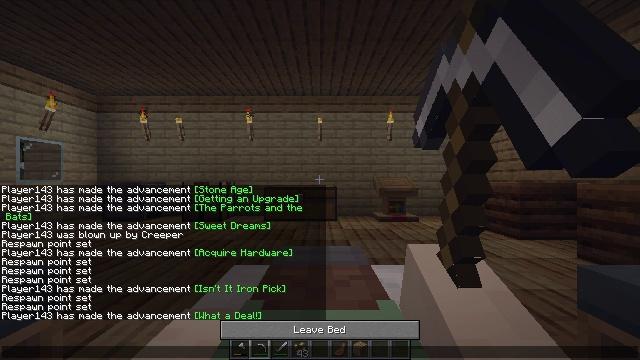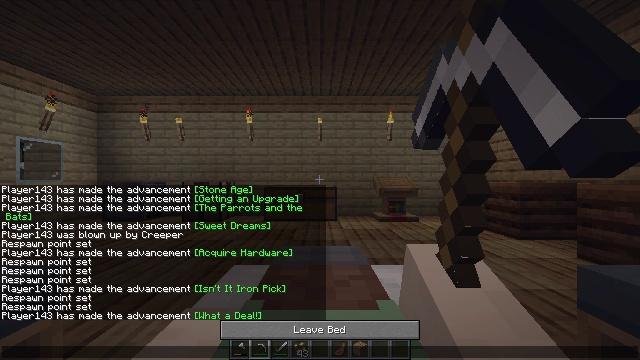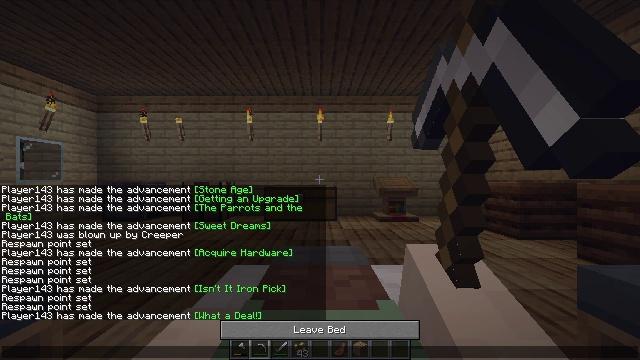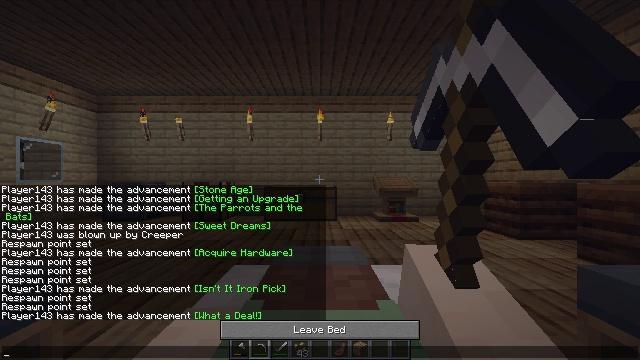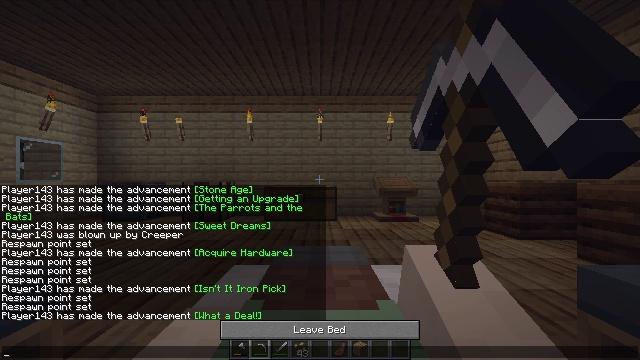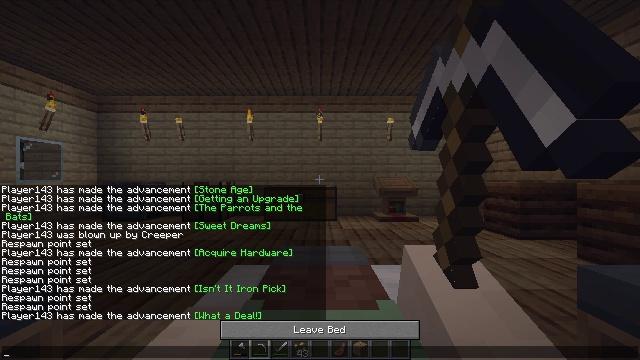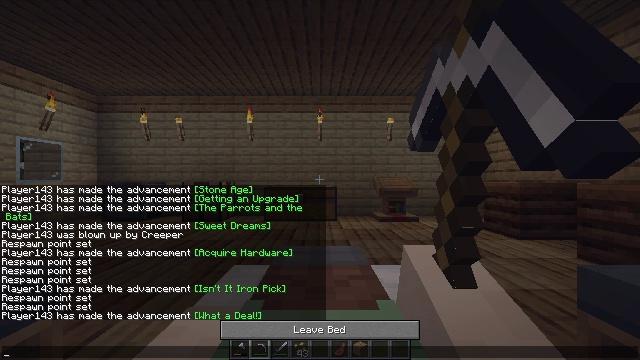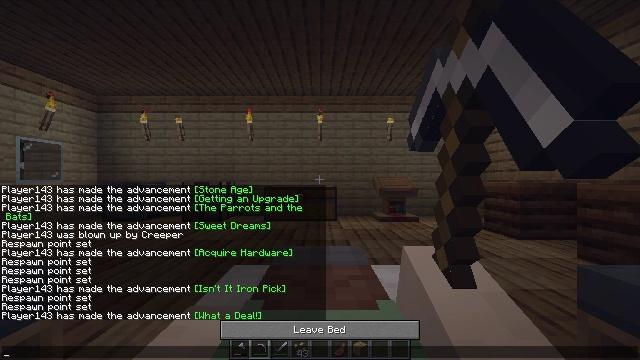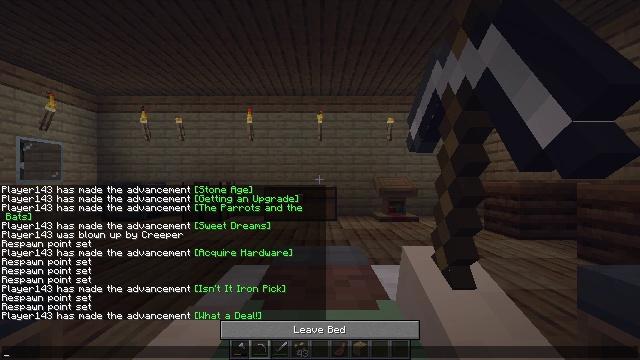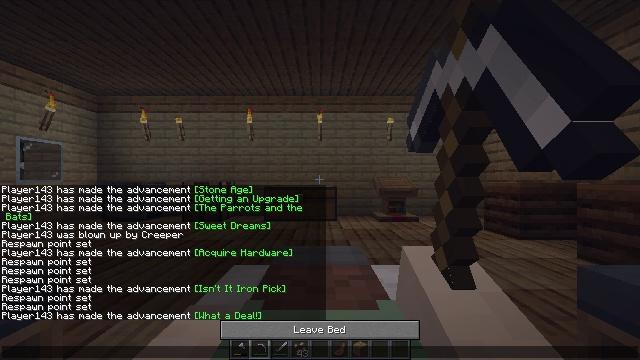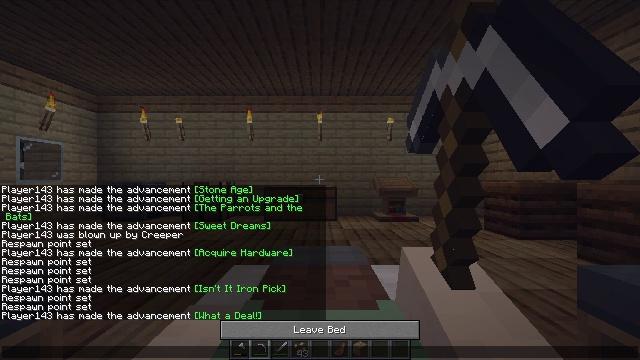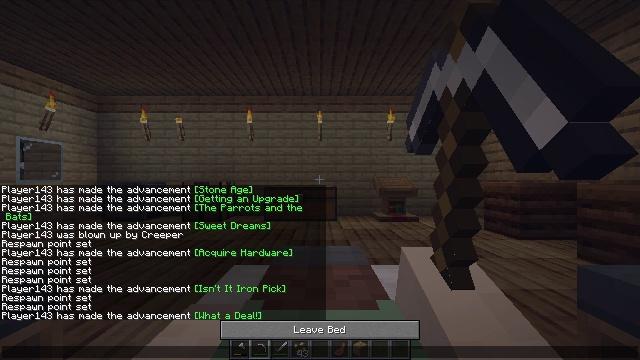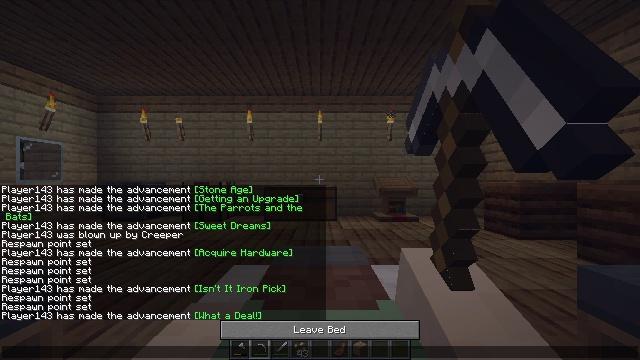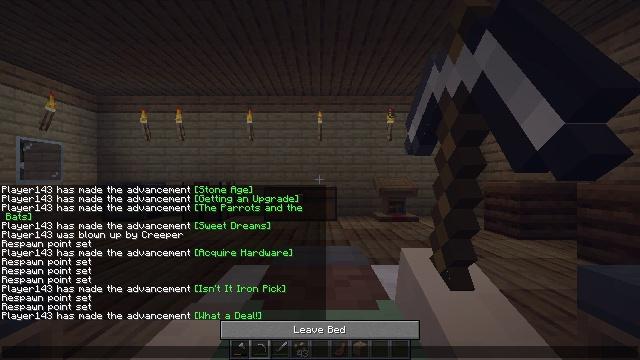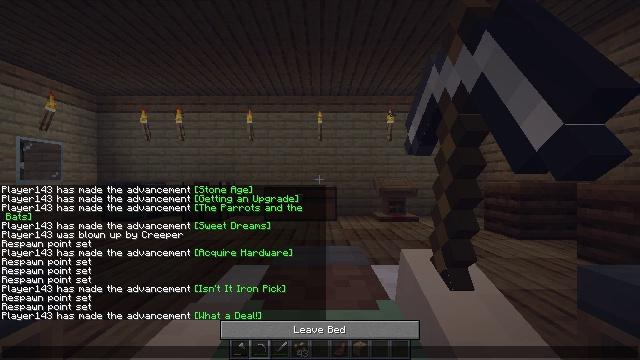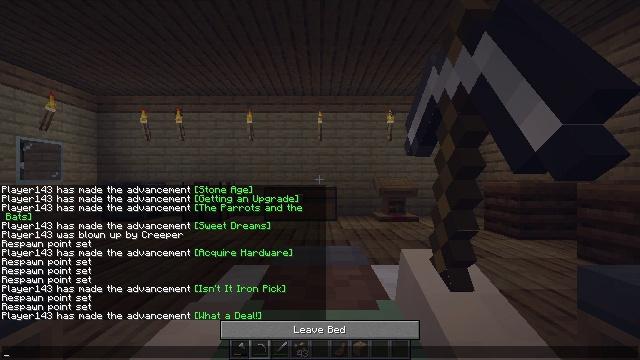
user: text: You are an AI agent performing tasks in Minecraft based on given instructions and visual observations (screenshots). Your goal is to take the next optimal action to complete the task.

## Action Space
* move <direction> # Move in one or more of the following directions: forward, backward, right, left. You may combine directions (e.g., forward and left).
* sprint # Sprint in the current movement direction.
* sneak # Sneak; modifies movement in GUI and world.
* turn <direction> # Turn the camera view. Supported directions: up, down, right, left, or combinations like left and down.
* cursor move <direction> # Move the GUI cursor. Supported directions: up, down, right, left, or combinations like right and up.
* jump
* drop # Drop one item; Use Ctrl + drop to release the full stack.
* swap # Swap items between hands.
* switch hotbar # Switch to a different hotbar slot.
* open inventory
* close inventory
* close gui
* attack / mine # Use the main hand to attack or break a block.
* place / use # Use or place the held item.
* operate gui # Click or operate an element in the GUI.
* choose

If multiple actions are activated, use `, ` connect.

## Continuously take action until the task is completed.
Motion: motion action
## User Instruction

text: Drop a cooked porkchop.
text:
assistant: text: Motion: no_op
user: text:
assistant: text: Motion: no_op
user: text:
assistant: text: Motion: no_op
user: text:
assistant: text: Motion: no_op
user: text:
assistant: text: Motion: no_op
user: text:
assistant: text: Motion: no_op
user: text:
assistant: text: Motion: no_op
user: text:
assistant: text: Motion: no_op
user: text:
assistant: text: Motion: no_op
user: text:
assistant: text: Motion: no_op
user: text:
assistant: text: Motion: no_op
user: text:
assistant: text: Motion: no_op
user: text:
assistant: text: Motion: no_op
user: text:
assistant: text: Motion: no_op
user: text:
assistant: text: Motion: no_op
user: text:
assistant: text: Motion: no_op
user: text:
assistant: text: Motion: no_op
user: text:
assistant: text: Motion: no_op
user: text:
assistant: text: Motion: no_op
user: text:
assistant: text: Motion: no_op
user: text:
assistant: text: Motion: no_op
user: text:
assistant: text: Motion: no_op
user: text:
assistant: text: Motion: no_op
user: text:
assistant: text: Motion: no_op
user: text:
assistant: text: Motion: no_op
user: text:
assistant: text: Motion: no_op
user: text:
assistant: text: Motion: no_op
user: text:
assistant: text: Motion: no_op
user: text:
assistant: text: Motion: no_op
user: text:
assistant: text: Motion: no_op